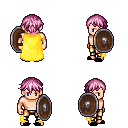
a pixel art fantasy rpg character, male body template, human, light skin, yellow cape, gold greaves, pink short bangs hairstyle, black slippers, shield, four views (front, back, left, right), 2x2 character sprite sheet, small pixel art, hard edges, no anti-aliasing